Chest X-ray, AP view. Patient: 68 years old, sex M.
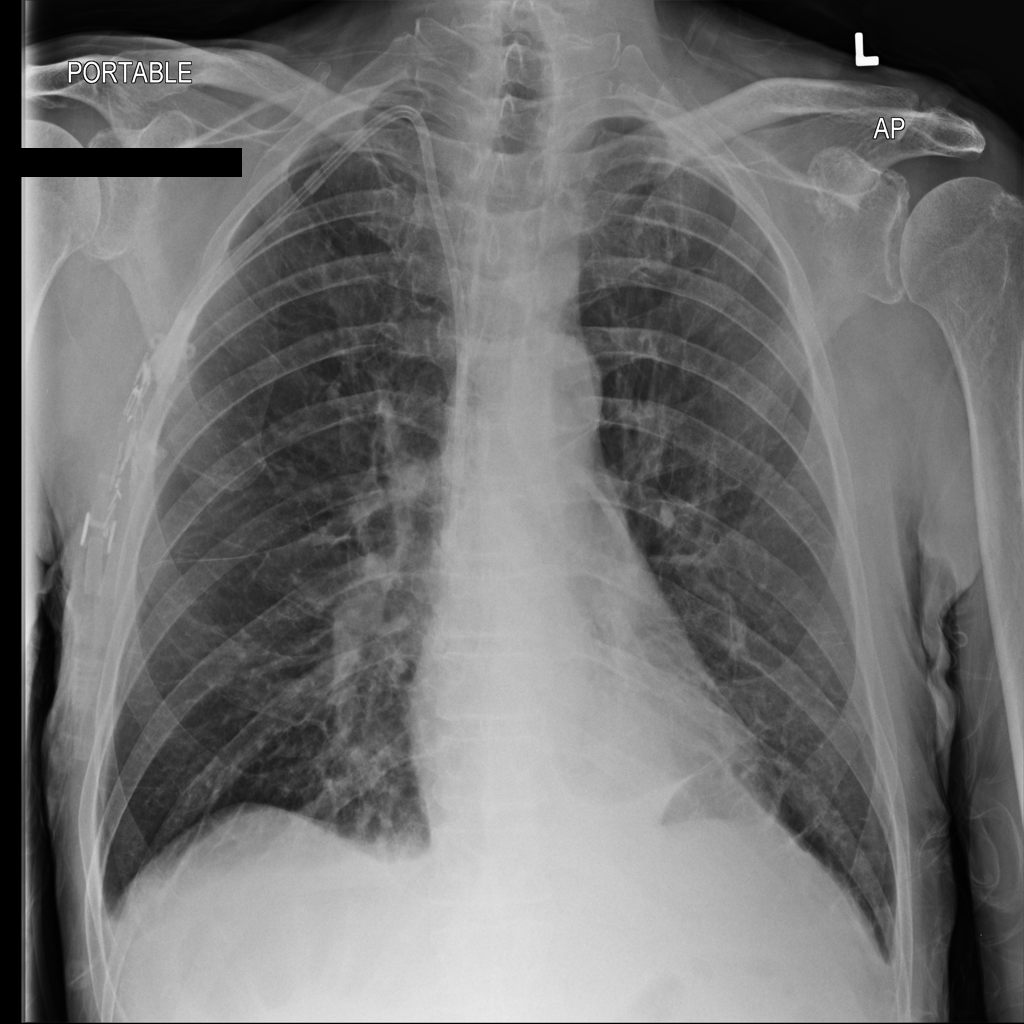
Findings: No Finding